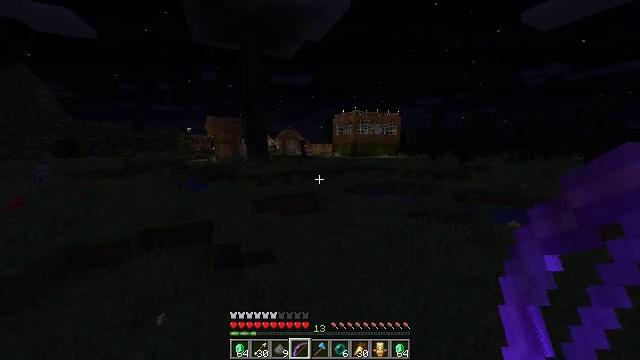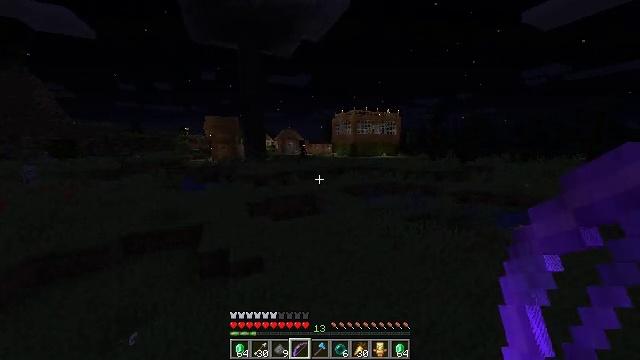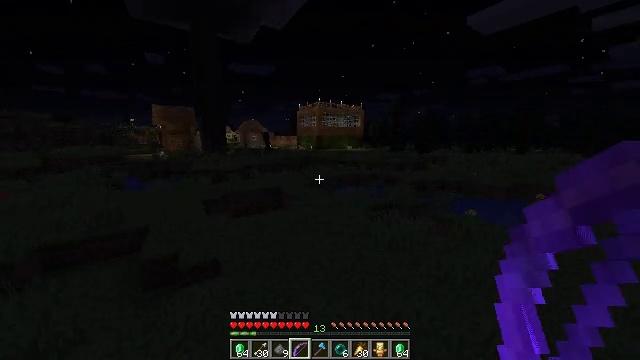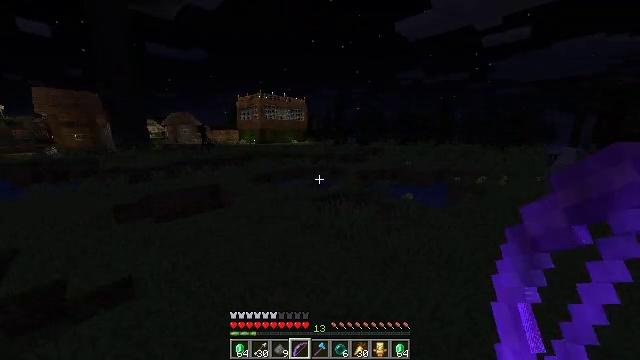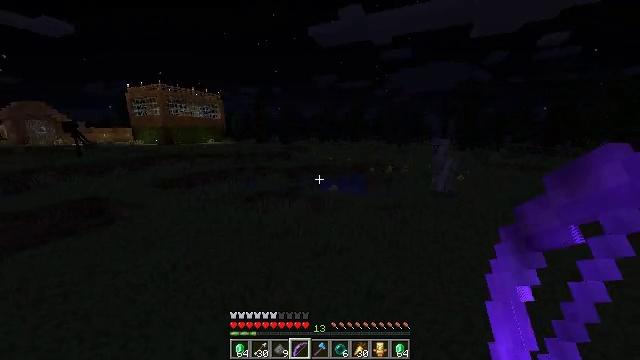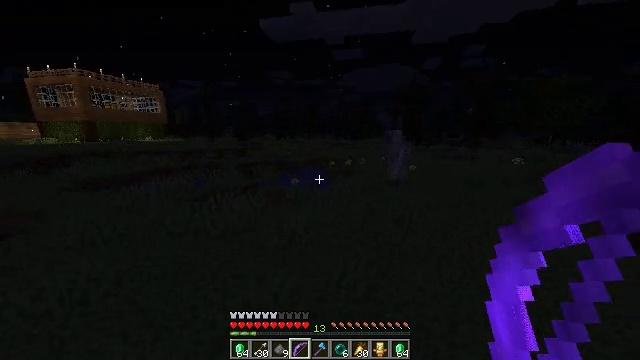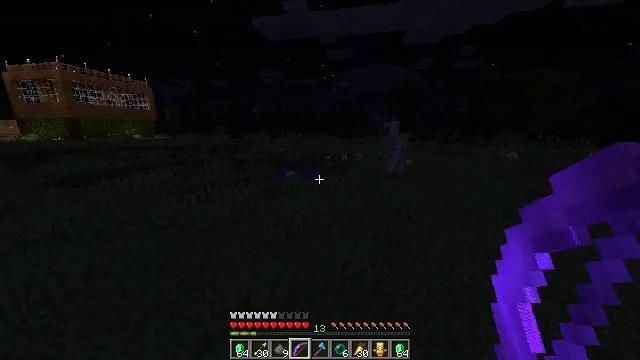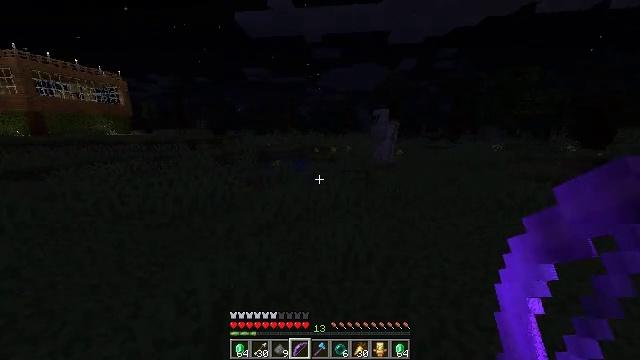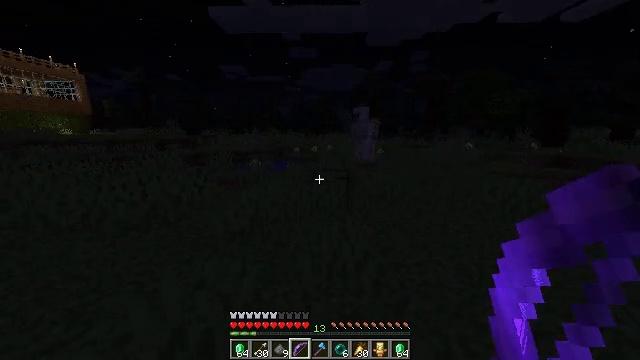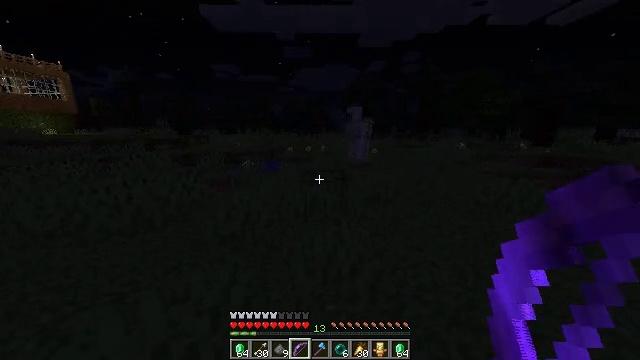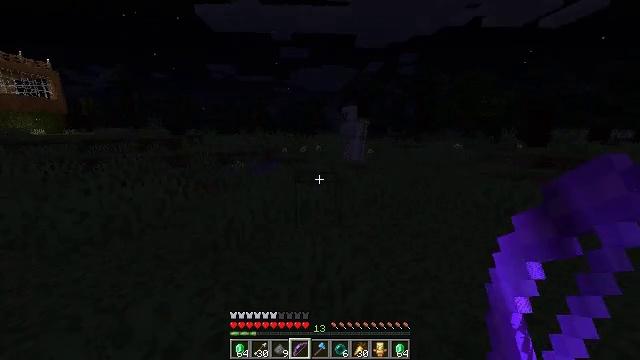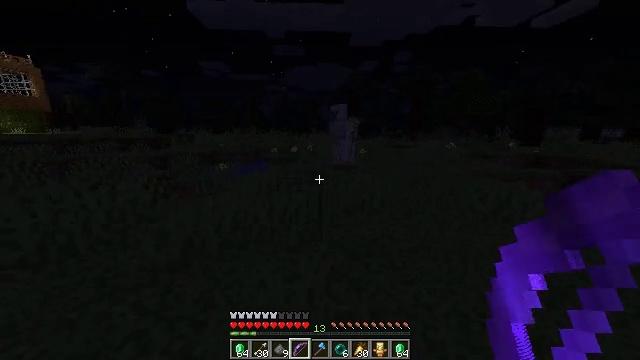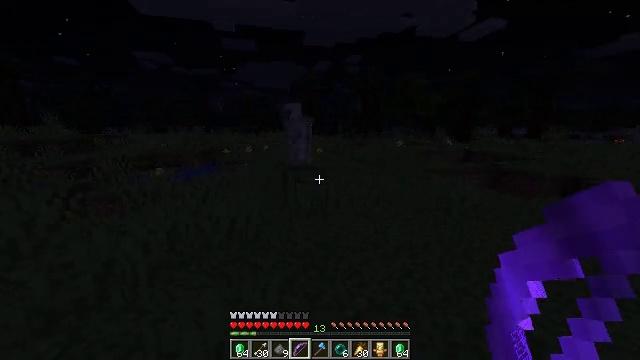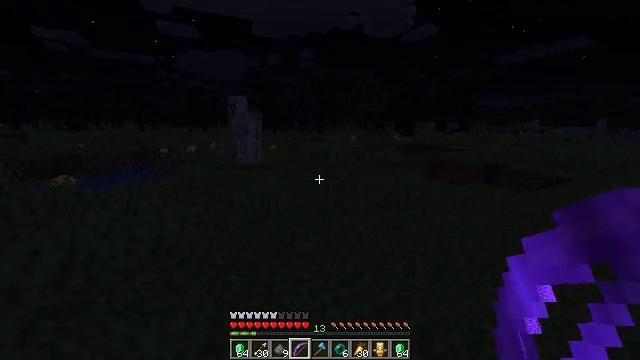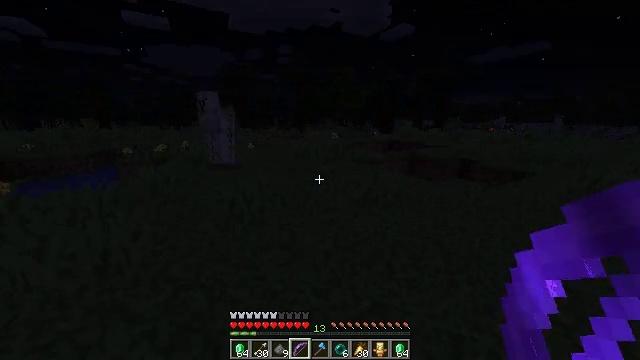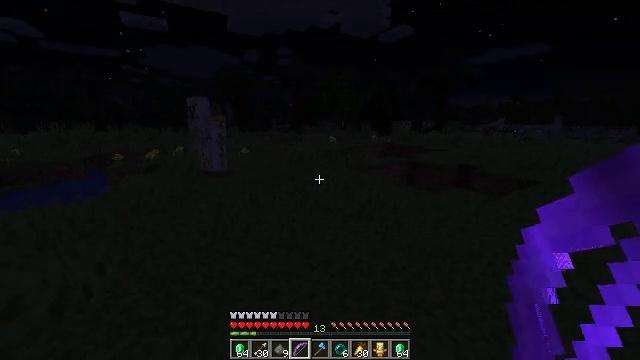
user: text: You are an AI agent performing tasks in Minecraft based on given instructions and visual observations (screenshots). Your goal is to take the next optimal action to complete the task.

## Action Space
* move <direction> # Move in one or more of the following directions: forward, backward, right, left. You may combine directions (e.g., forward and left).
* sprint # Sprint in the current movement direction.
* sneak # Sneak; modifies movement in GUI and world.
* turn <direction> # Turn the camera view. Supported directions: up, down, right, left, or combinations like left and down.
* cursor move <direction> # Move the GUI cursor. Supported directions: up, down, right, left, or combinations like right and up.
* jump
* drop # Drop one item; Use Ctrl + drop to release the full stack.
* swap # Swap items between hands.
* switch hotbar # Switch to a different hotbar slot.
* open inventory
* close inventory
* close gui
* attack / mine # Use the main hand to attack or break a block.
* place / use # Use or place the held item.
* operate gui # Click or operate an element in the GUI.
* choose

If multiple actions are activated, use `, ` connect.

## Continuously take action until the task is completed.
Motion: motion action
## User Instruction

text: Create a firework rocket in the crafting table.
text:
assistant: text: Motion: move forward and move right, sprint, jump
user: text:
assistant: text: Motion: move forward and move right, sprint, turn right and down, jump
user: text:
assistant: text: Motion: move forward and move right, sprint, turn right and down, jump
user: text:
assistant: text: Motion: move forward and move right, sprint, turn right
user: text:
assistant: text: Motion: move forward and move right, sprint, turn right
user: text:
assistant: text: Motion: move forward and move right, sprint, turn right
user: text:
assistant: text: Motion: move forward and move right, sprint, turn right
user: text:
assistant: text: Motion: move forward and move right, sprint, turn right
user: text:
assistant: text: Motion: move forward and move right, sprint, turn right
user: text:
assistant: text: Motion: move forward and move right, sprint
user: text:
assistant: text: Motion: move forward and move right, sprint, turn right
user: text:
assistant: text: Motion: move forward and move right, sprint, turn right
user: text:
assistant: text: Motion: move forward and move right, sprint, turn right and down
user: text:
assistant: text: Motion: move forward and move right, sprint, turn right
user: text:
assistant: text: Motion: move forward and move right, sprint, jump
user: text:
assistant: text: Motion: move forward and move right, sprint, jump
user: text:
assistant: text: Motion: move forward and move right, sprint, jump
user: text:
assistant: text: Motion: move forward and move right, sprint, jump
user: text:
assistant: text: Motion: move forward and move right, sprint, jump
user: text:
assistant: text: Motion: move forward and move right, sprint, jump
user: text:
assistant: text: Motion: move forward and move right, sprint
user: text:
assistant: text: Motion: move forward and move right, sprint, jump
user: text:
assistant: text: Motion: move forward and move right, sprint, turn left, jump
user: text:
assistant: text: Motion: move forward and move right, sprint, turn left, jump
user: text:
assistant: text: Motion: move forward and move right, sprint, turn left, jump
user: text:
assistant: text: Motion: move forward and move right, sprint, turn left, jump
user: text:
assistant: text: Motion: move forward and move right, sprint, turn left, jump
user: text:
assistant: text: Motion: move forward and move right, sprint, jump
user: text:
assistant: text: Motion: move forward and move right, sprint, turn up, jump
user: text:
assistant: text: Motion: move forward and move right, sprint, jump